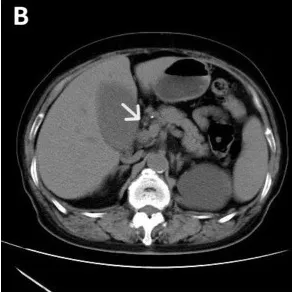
Imaging data of the patient. Computed tomography showed some slightly high-density masses in the bile duct (B).
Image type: radiology (ct)